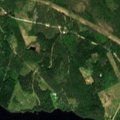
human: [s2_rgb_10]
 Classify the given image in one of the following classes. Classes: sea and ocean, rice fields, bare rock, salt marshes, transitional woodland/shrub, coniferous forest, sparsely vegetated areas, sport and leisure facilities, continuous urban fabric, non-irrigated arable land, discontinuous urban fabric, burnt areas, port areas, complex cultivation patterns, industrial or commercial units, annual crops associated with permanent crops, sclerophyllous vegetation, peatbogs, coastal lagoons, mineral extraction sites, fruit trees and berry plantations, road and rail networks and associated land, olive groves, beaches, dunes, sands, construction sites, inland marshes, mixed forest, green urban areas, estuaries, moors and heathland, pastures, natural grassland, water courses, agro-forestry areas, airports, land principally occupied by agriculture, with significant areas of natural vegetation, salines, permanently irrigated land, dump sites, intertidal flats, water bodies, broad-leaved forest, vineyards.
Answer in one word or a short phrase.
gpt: mixed forest, water bodies